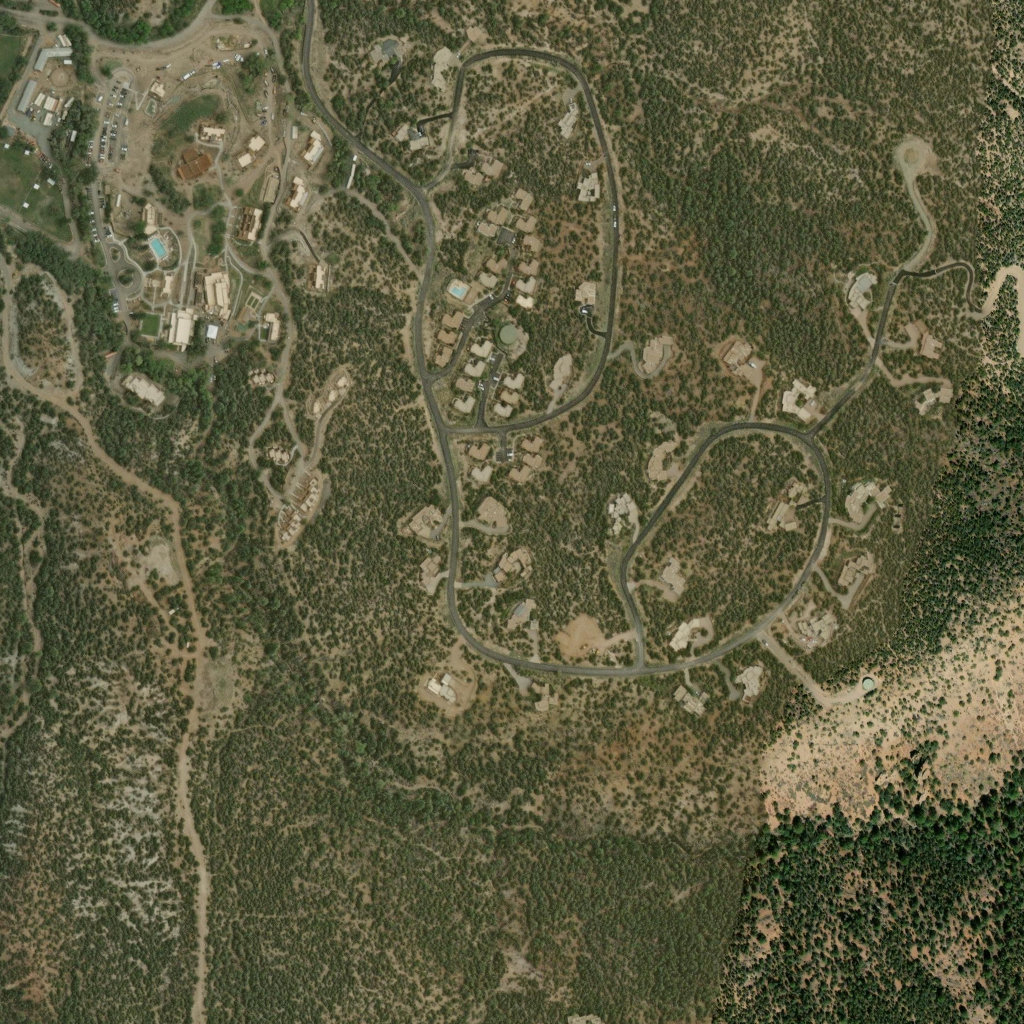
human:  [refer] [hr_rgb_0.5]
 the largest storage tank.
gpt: <box>[[48, 31, 50, 33, 0]]</box>